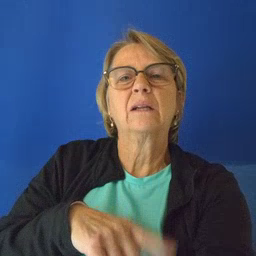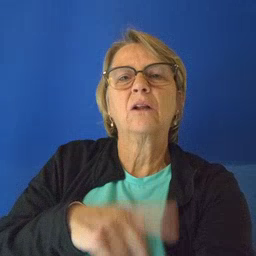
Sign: sick